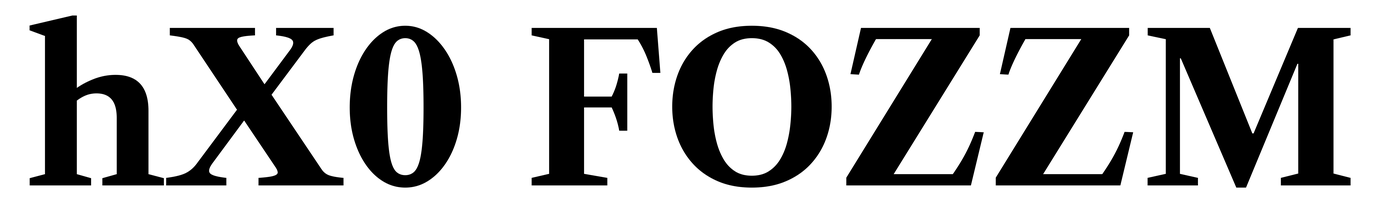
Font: LibreCaslonText_Bold